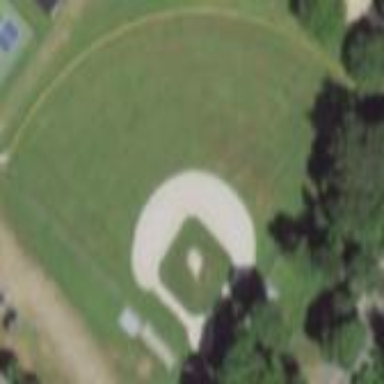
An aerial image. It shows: Baseball pitch for leisure and sports activities.